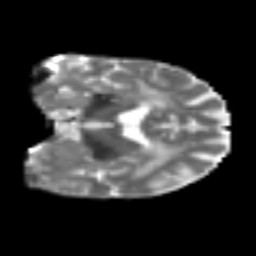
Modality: T2w
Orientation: coronal
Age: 56
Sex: male
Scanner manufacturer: siemens
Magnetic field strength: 3 T
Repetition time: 4.987 s
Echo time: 0.0792 s